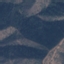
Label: HerbaceousVegetation